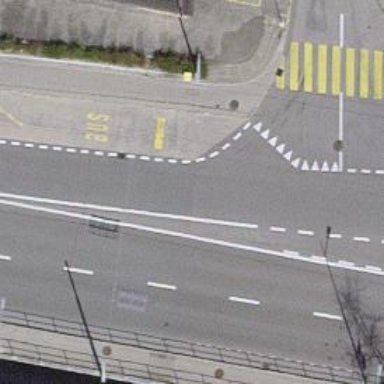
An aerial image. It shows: Primary highway with asphalt surface. It has trolley wires installed.